RGB frame:
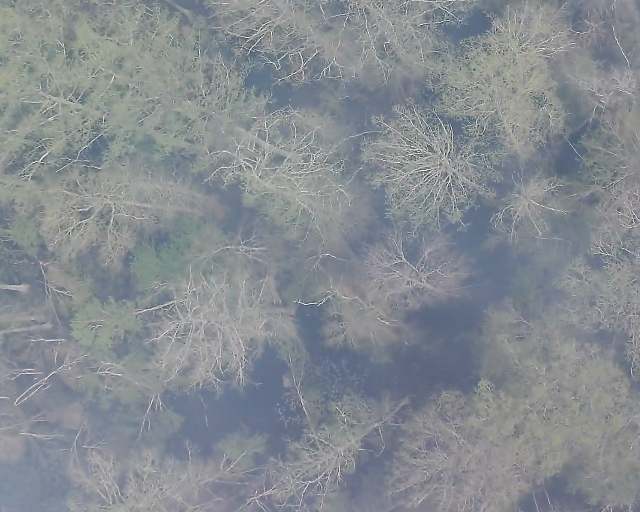
Thermal frame:
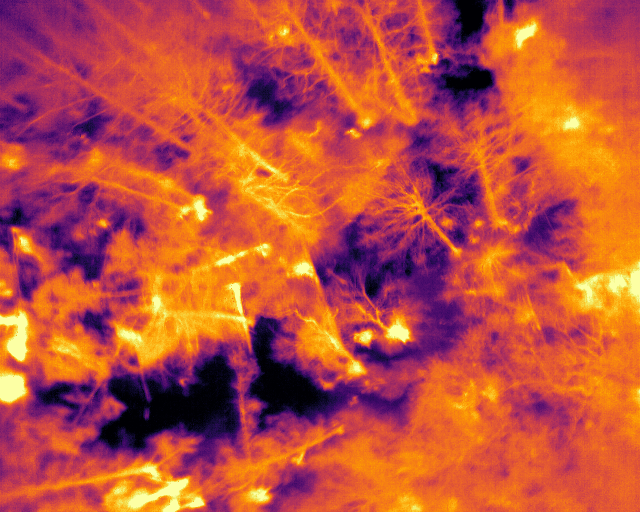
Captured: 2026-02-26 03:44:51
Pixels at or above 80 °C: 0 (fraction of frame: 0)